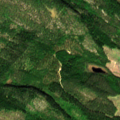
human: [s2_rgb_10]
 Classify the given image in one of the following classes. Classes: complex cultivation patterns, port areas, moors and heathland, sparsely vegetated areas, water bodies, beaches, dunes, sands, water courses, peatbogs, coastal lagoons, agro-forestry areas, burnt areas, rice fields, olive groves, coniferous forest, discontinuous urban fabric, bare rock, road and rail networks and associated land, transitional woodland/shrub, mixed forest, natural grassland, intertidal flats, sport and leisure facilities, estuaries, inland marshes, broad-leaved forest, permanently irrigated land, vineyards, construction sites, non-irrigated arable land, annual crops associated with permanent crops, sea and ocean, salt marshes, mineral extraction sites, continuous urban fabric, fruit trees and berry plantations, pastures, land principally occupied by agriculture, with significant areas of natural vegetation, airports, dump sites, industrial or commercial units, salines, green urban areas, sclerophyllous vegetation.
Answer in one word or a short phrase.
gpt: coniferous forest, mixed forest, transitional woodland/shrub